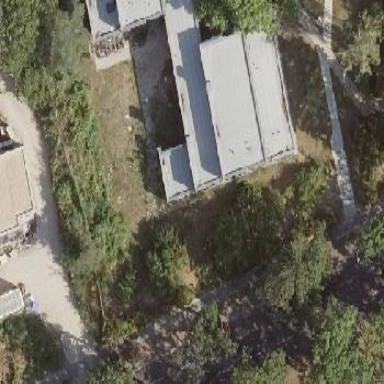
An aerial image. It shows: Dormitory building.